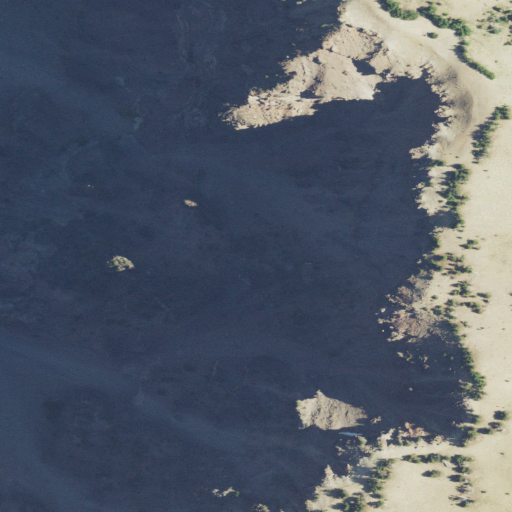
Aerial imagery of cliff(s) in Oregon named Dutton Cliff containing shrub and barren land